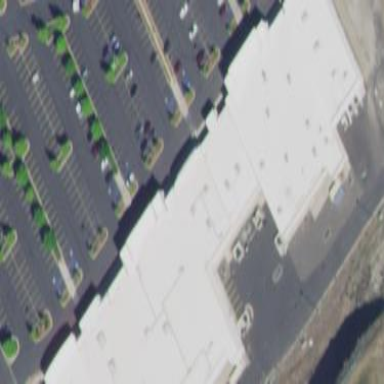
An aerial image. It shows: Retail building.